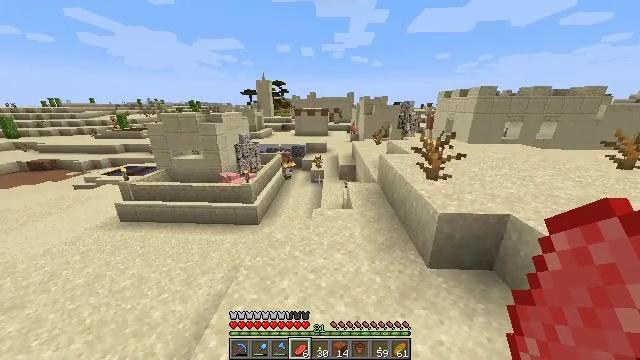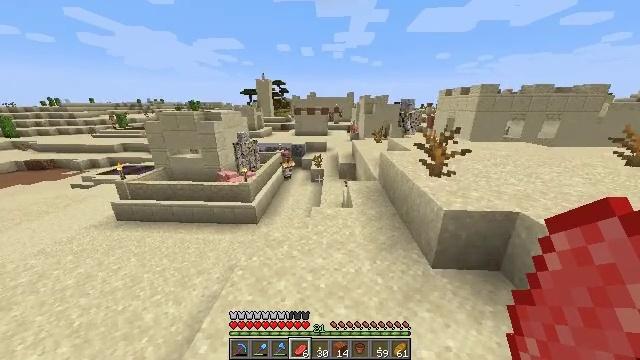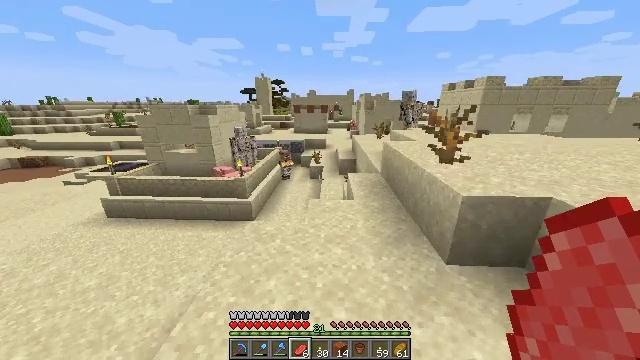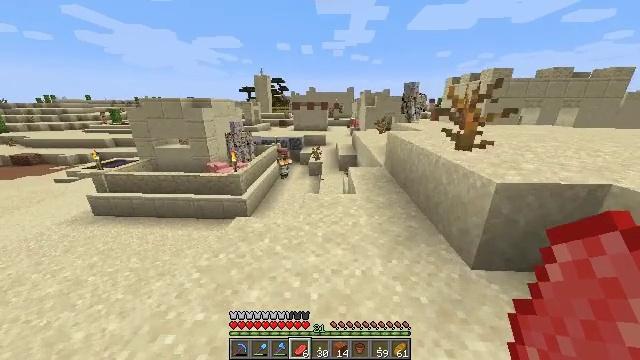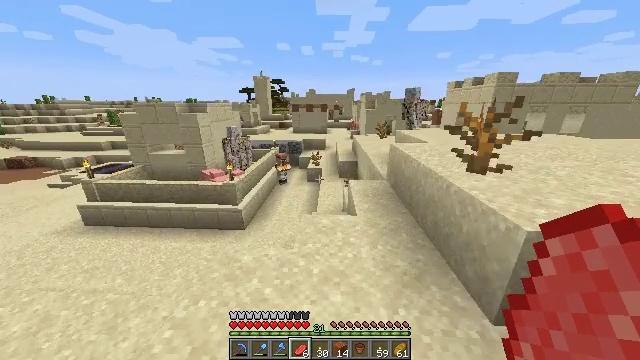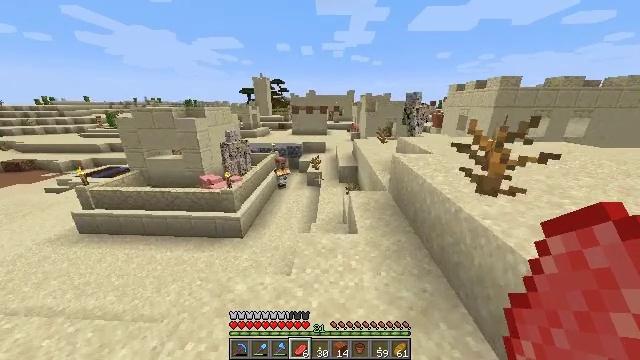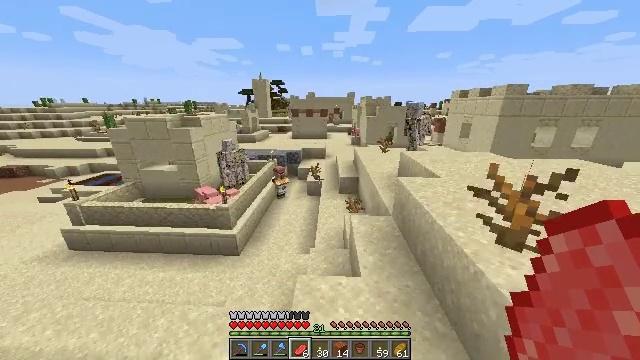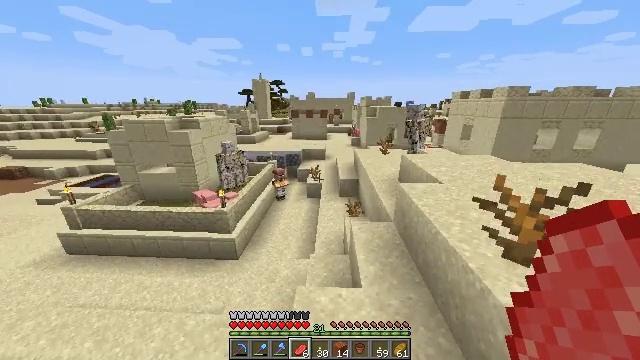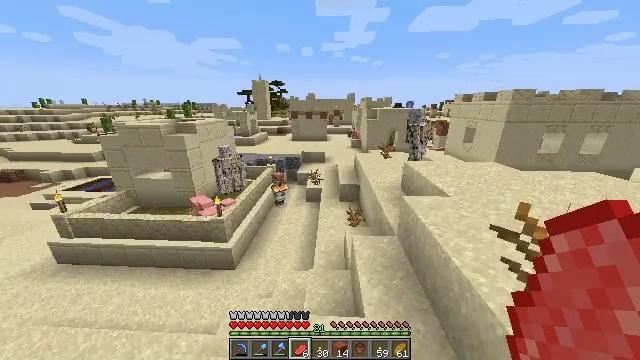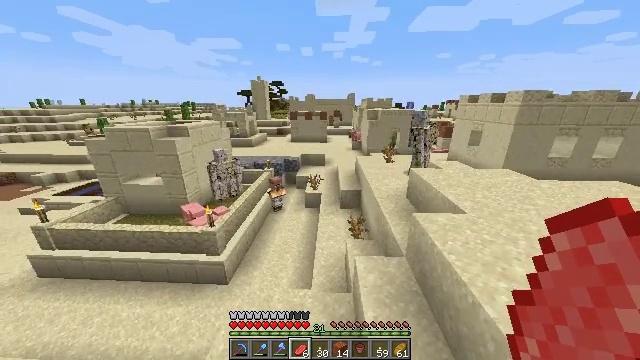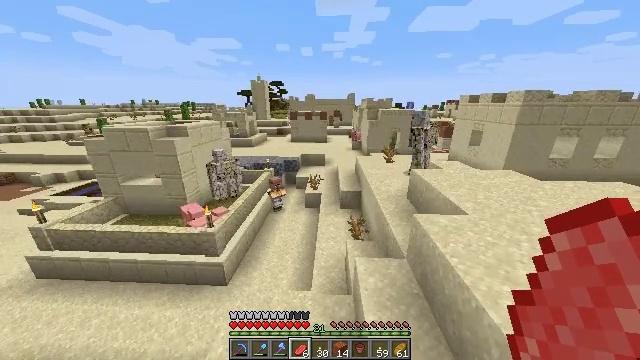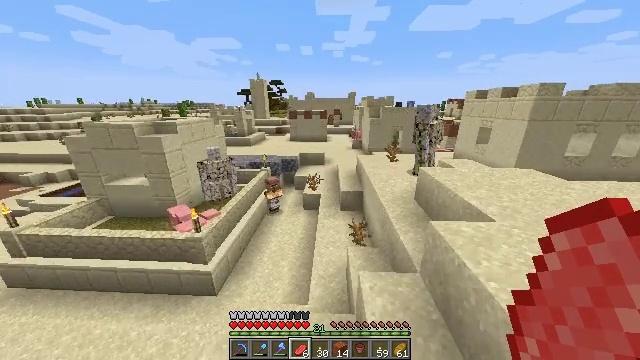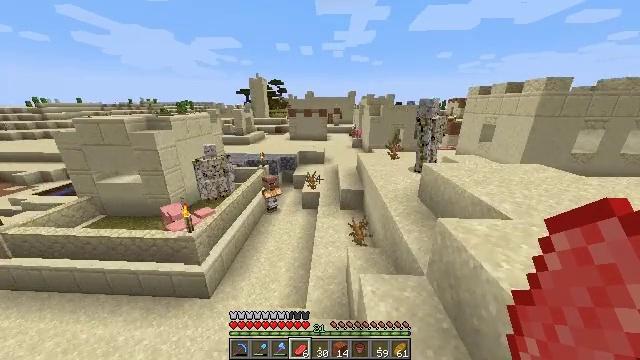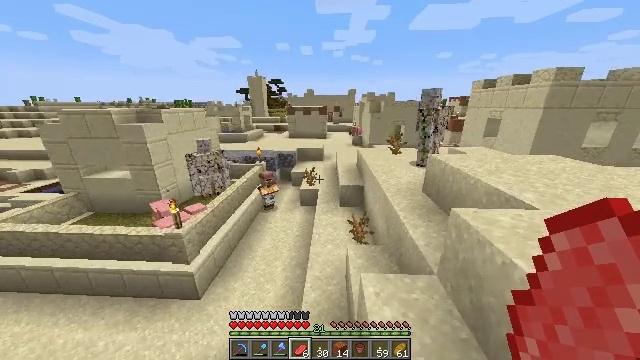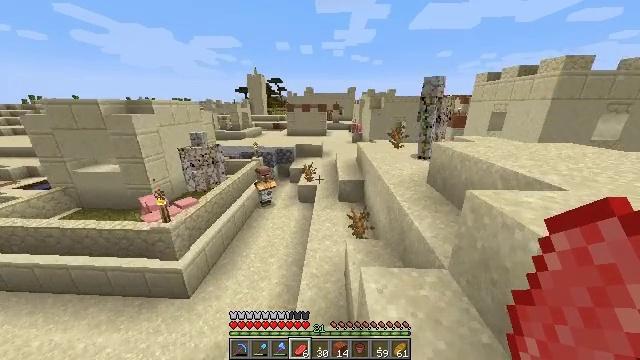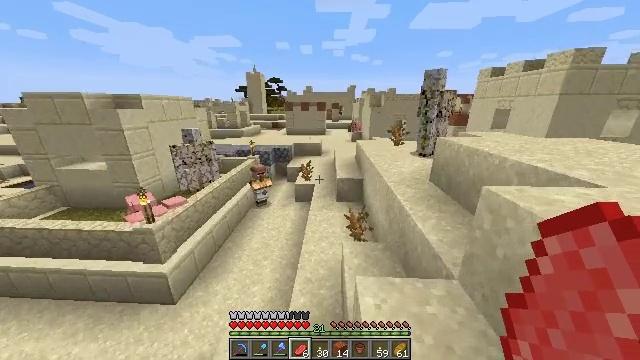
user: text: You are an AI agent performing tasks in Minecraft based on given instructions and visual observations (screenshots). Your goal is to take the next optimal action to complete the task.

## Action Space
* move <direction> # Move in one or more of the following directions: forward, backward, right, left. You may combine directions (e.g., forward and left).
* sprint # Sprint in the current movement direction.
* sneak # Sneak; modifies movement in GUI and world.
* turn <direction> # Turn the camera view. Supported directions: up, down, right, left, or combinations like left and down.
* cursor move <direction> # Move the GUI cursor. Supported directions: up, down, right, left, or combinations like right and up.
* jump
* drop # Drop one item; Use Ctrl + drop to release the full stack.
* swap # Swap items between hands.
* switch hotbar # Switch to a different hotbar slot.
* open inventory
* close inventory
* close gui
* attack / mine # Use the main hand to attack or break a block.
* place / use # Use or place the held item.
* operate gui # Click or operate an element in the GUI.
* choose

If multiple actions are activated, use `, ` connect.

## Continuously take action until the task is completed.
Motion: motion action
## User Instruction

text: Gather the acacia fence.
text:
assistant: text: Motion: move forward, sprint, jump
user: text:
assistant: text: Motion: move forward, sprint, jump
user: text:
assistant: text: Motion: move forward, sprint, jump
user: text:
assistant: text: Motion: move forward, sprint, jump
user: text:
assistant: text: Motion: move forward, sprint, jump
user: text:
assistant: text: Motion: move forward, sprint, jump
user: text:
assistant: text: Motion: move forward, sprint, jump
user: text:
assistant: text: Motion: move forward, sprint, jump
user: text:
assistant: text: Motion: move forward, sprint, jump
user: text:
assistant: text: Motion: move forward, sprint, jump
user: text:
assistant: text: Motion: move forward and move right, sprint, jump
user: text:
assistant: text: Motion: move forward and move right, sprint, jump
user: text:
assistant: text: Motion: move forward and move right, sprint, jump
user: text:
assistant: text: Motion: move forward and move right, sprint, jump
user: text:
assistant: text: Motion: move forward and move right, sprint, jump
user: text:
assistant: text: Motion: move forward and move right, sprint, jump
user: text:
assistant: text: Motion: move forward and move right, sprint, jump
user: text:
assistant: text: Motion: move forward, sprint, jump
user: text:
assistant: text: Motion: move forward, sprint, jump
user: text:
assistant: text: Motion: move forward, sprint, jump
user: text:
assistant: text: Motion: move forward, sprint, jump
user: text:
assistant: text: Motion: move forward, sprint, jump
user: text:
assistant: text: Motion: move forward, sprint, jump
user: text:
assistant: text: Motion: move forward, sprint, jump
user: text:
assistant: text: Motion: move forward, sprint, jump
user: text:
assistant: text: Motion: move forward, sprint, jump
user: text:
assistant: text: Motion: move forward, sprint, jump
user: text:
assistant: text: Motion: move forward, sprint, jump
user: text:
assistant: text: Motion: move forward, sprint, jump
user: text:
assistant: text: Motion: move forward, sprint, jump